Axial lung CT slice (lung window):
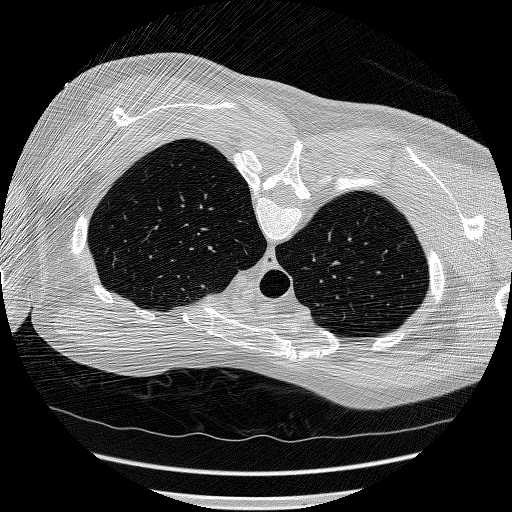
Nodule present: no